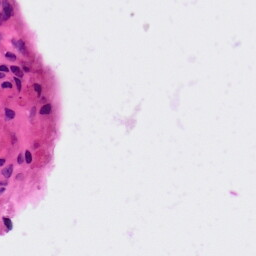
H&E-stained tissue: Colon